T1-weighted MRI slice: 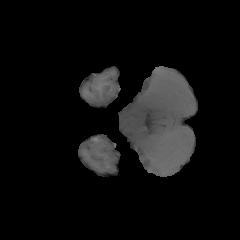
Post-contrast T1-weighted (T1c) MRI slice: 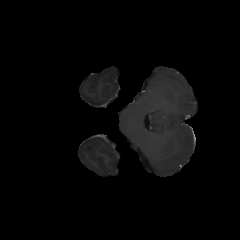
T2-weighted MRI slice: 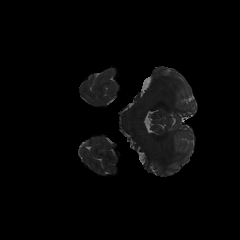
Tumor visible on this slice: no